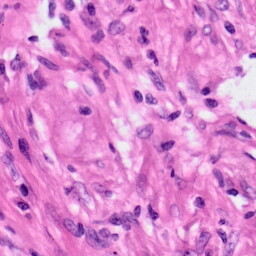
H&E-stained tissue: Lung